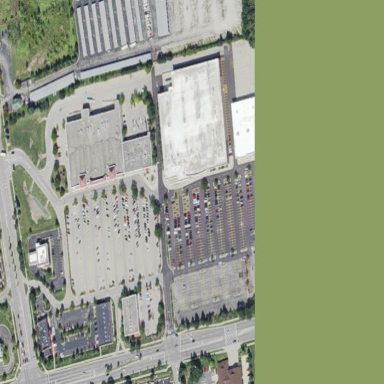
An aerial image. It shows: Retail area.